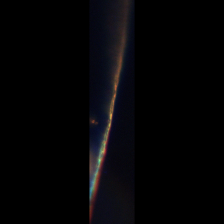
Taxon: Psuedo-nitzschia
Group: Diatoms